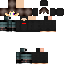
A male human skin with dark skin, wearing brown long hair dressed in a black hoodie and black pants, featuring a closed mouth.